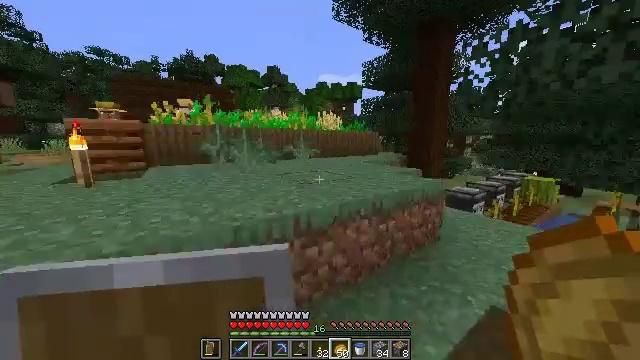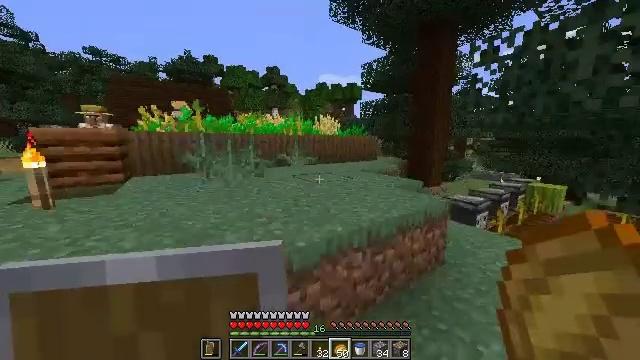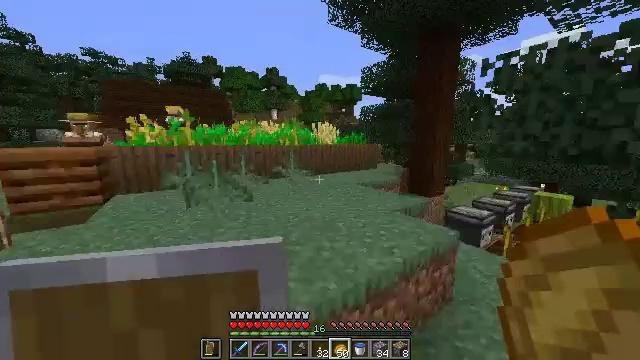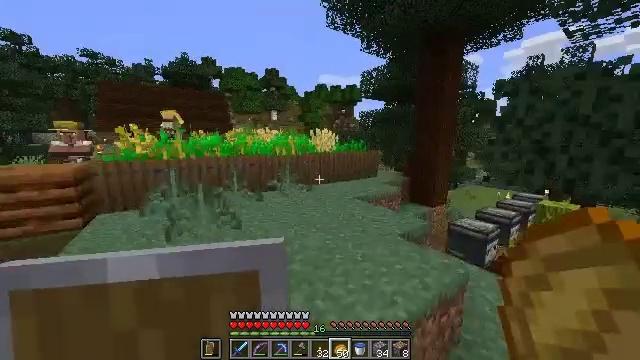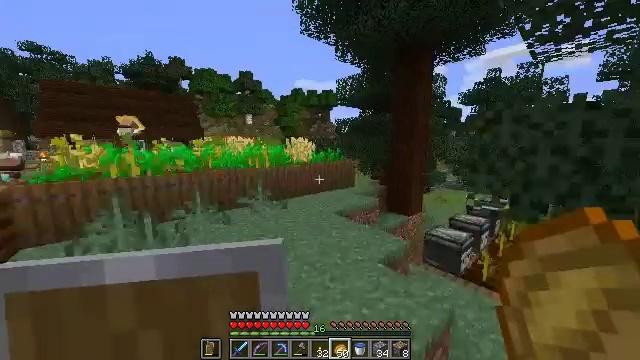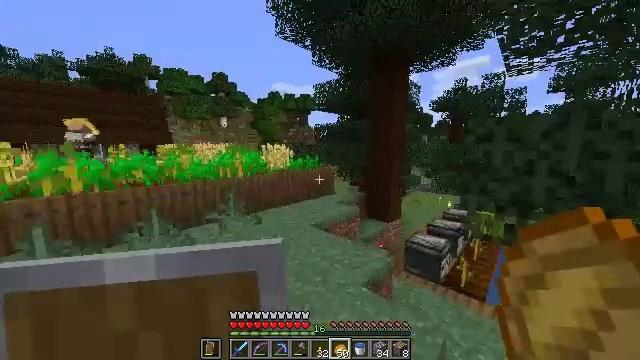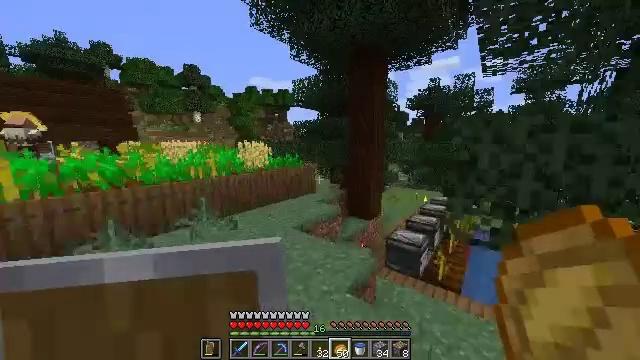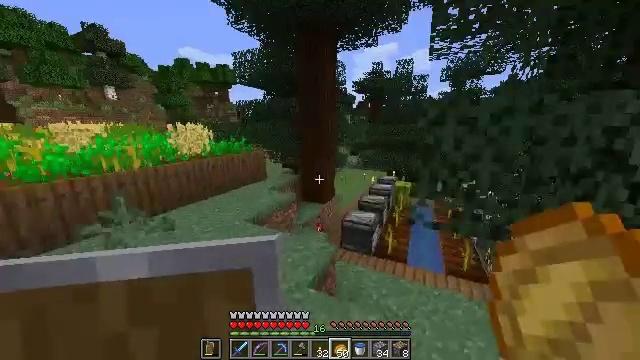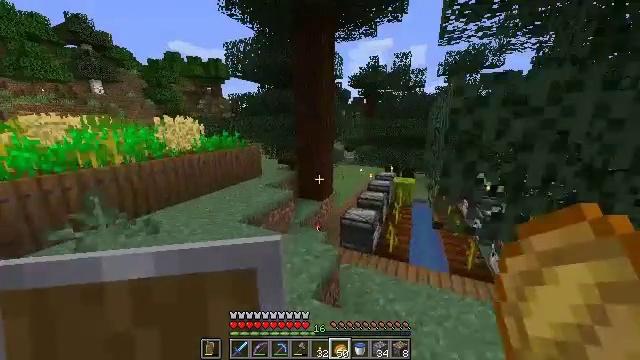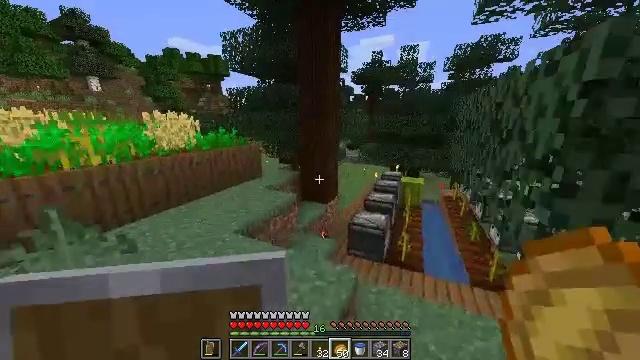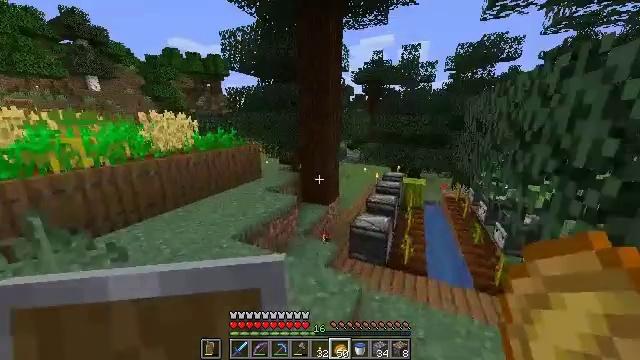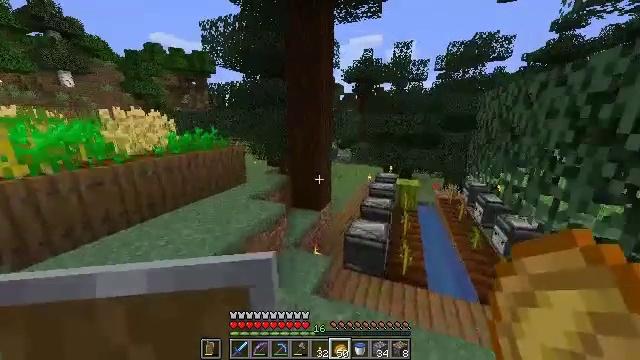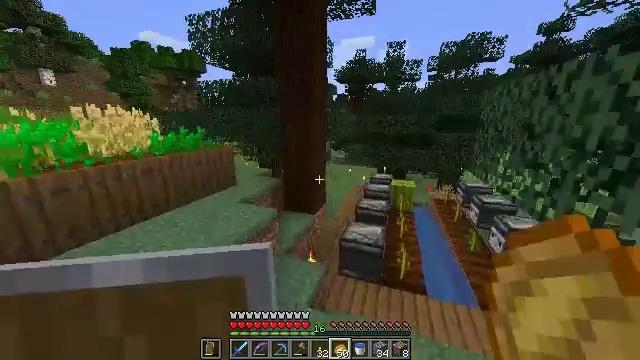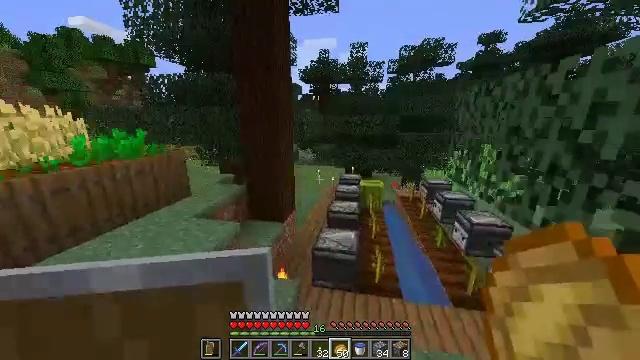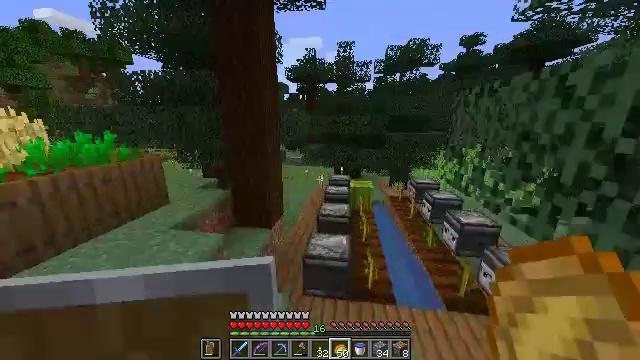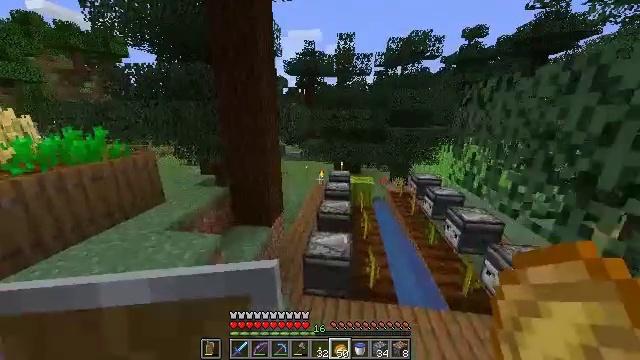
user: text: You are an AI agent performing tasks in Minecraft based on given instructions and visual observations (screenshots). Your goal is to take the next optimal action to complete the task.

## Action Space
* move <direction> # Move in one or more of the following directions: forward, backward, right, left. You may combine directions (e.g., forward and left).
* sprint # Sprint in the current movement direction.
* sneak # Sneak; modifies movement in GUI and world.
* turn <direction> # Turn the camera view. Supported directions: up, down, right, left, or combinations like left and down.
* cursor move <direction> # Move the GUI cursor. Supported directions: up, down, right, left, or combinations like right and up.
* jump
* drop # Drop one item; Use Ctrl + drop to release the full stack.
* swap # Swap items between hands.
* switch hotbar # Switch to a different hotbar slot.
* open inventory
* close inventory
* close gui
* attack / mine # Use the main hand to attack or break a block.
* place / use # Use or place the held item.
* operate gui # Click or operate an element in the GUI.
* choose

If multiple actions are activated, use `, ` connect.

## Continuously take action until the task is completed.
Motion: motion action
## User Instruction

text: Remove the torch from its spot.
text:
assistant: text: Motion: move forward, jump
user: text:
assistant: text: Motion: move forward, jump
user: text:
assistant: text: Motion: move forward, jump
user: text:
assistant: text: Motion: move forward, turn right, jump
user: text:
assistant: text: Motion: move forward, turn right
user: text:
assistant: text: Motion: move forward, turn right
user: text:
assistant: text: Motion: move forward, turn right and down
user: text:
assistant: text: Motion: move forward, turn right
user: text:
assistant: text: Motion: move forward
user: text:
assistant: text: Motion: move forward
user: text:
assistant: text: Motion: move forward, turn right
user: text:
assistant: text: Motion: move forward, turn right
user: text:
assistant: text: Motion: move forward, turn right
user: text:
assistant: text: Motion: move forward, turn right
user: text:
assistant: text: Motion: move forward, turn down
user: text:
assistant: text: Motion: move forward, turn left and down
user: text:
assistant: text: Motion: move forward, turn left and down
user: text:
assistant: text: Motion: move forward, turn down
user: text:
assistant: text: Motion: move forward
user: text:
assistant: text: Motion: move forward
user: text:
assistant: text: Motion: move forward
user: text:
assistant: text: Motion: move forward, turn right and up
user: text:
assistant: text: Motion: move forward
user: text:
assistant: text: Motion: move forward
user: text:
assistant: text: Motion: move forward
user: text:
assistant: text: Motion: move forward
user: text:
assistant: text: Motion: move forward
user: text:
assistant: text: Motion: move forward, jump
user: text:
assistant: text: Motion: move forward, turn right, jump
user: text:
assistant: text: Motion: move forward, turn right